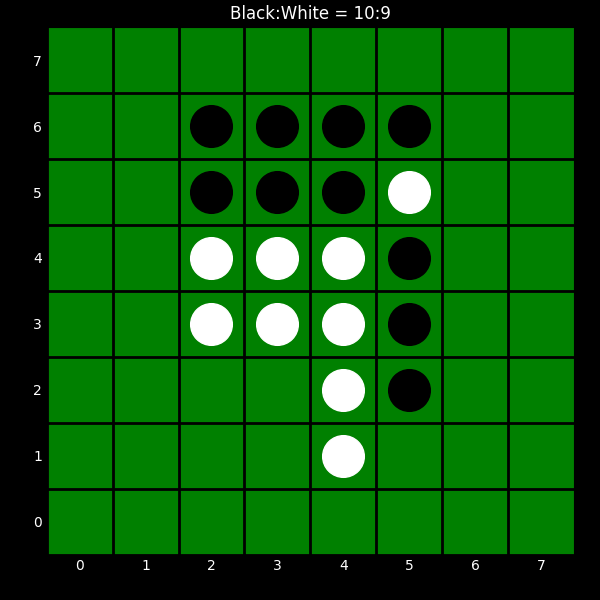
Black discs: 10
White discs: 9